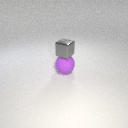
large purple rubber sphere below small gray metal cube